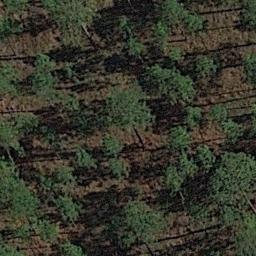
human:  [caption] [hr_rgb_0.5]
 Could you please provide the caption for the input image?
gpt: The forest is on the bare land .

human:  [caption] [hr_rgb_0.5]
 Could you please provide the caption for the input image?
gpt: The forest has some sparse green trees randomly arranged and the forest soil is deep yellow .

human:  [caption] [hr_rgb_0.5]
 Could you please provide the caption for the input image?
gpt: This is a dense forest, And the trees are dark yellow .

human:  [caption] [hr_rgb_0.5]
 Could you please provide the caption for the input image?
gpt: Many  sparse green trees are in a forest .

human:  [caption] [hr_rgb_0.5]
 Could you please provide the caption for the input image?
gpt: A sparse forest with some green trees .